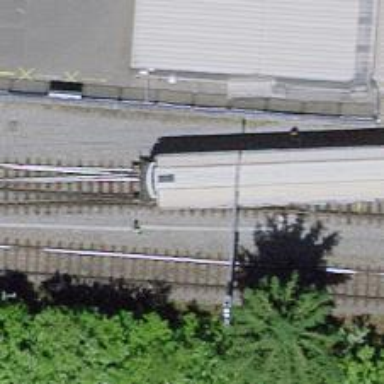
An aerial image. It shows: Railway switch.